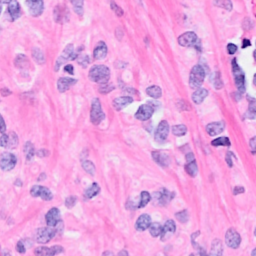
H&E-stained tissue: Breast